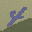
Label: 4